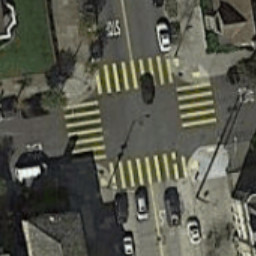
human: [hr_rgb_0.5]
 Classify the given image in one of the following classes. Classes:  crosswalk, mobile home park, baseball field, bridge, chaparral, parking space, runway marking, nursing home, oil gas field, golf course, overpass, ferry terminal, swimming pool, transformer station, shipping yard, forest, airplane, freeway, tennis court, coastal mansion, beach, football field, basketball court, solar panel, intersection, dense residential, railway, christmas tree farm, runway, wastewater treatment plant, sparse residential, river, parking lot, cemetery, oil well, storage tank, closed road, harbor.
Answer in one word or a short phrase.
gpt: crosswalk